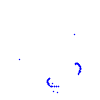
Particle: proton